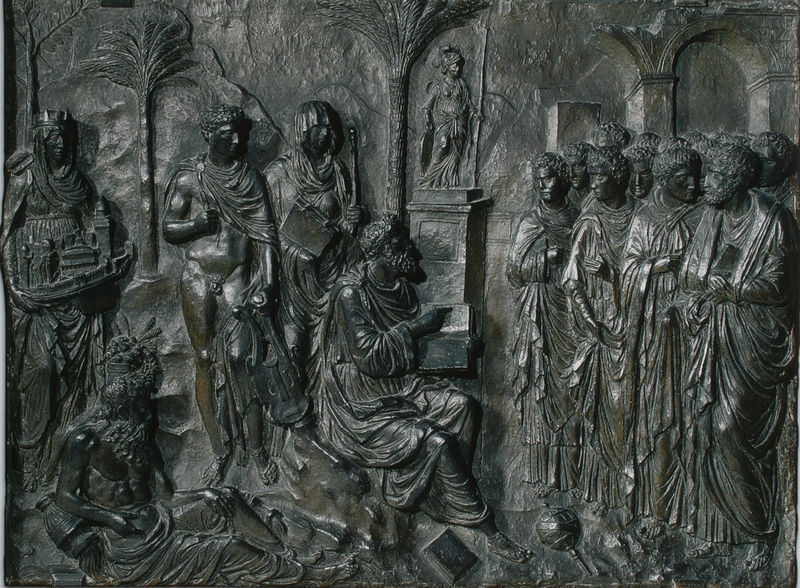
Titel: Grabmal della Torre - La lezione di medicina
Künstler: Andrea Riccio
Standort: Paris
Institution: Musée du Louvre
Schlagwörter: akt, baum, feder, gruppe, hand, mann, nackt, wasser, bäume, frauen, landschaft, menschen, sitzen, stadt, frau, hintergrund, männer, nacht, pfeiler, schwarz, säule, säulen, tür, gebäude, tuch, leute, masse, versammlung, bart, bärte, arme, falten, rahmen, sockel, stehen, tablett, gelehrte, hände, stamm, kirche, gewand, kelch, sitzend, stehend, gewänder, musik, musiker, krone, locken, turm, krug, putto, skulptur, statue, kopfbedeckung, relief, schiff, bücher, modell, bogen, italien, lehrer, stab, berge, figuren, ladung, rundbogen, stämme, könig, lanze, falte, kopftuch, muskeln, glanz, lesen, metall, palme, socke, sandalen, bauch, bronze, faltenwurf, plastik, junge, warten, knie, model, zeigen, galerie, foto, bögen, penis, schild, arkade, loggia, ruine, antike, buch, fuss, burg, torbogen, denkmal, bürger, kugel, geschenk, rüstung, modelle, rom, kapitell, portal, römer, palmzweig, mauern, gestaffelt, antik, toga, mittelalter, florenz, griechenland, predigt, antikisierend, heiliger, palmen, tempel, gelehrter, königin, heilige, speer, laute, jünger, zuschauen, lyra, maria, weiser, jerusalem, guss, turban, leier, grieche, biblisch, musikant, josef, zepter, römisch, standbild, bronzeplastik, ägypten, zuhören, kronen, kriche, palmblätter, bauschmuck, ghiberti, stifterin, senat, hören, staffelung, geschenke, apostel, predigen, liegens, erbauer, gaben, lehren, byzantinisch, treibarbeit, bibelszene, neptun, kirchenmodell, flachrelief, halbrelief, reichsinsignien, gewnder, kirchentür, bronzeplatte, architekturmodel, architekturmodell, beigaben, kirchenmodekk, kirchenmodel, palemn, plato, u, bucch, schriftgelehrter, bronze palme, jekcg, bottel, hbronze